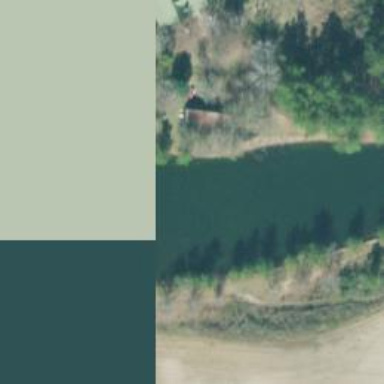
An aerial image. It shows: Serene pond surrounded by nature.